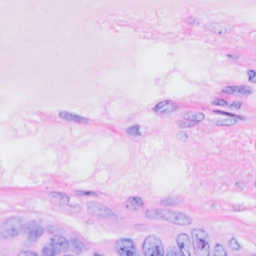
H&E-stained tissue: Breast